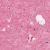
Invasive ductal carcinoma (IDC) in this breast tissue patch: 0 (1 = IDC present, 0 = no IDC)